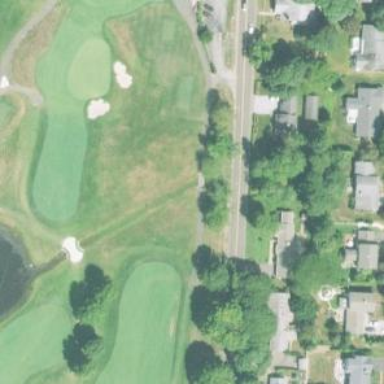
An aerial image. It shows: Picturesque scene of golf course with lateral water hazard.